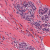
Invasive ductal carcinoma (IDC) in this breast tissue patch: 0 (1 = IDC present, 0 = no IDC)